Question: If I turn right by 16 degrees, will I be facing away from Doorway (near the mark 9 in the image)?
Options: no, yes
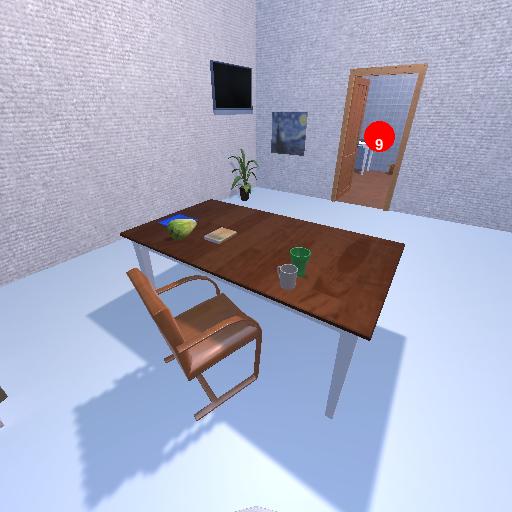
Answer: no